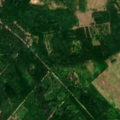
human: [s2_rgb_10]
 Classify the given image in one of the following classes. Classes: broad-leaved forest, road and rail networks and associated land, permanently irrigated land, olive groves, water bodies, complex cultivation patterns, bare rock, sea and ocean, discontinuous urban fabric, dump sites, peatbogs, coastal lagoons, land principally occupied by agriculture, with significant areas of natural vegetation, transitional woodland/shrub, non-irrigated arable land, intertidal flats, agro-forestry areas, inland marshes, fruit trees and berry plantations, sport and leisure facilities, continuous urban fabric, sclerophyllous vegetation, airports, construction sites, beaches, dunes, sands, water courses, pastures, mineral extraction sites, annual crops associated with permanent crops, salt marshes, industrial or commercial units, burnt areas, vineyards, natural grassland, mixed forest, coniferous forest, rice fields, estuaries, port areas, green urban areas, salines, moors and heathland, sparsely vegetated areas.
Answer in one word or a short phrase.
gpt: pastures, broad-leaved forest, mixed forest, transitional woodland/shrub